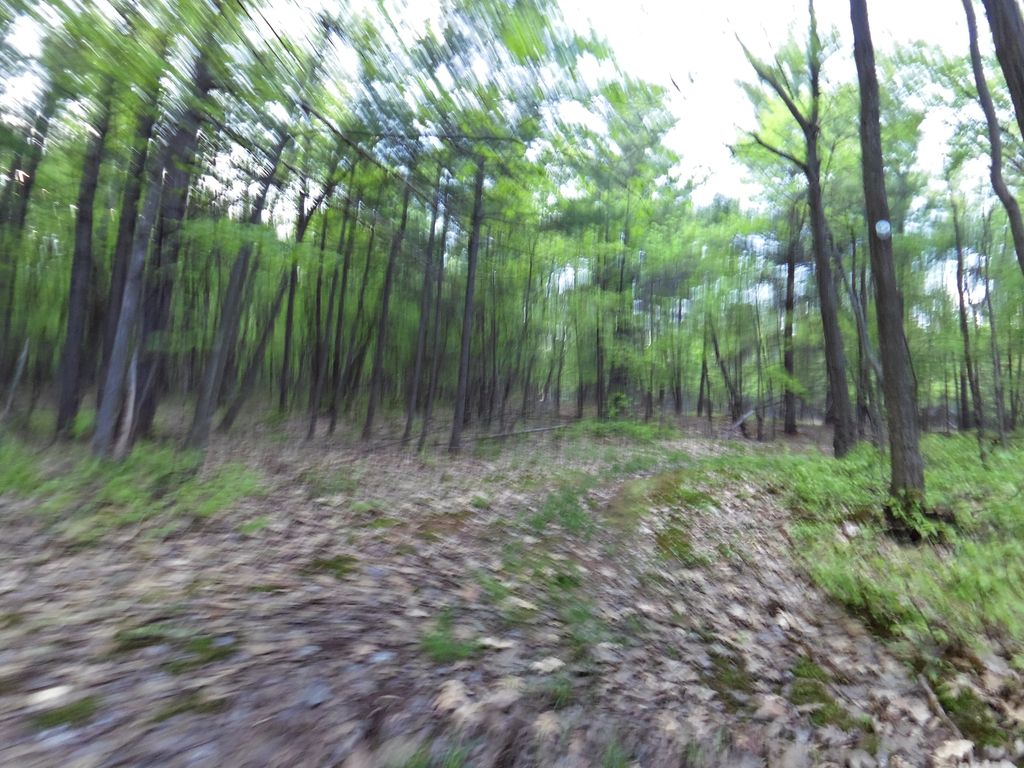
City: ottawa-gatineau